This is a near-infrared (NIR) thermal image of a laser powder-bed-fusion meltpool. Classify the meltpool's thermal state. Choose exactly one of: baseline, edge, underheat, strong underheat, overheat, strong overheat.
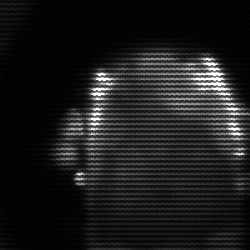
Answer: baseline